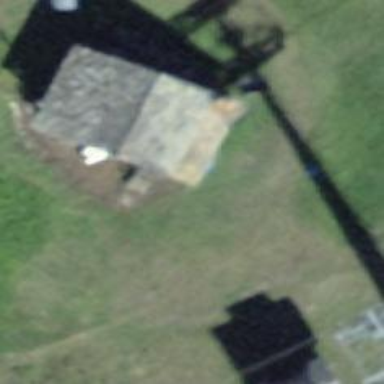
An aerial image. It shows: Shed.